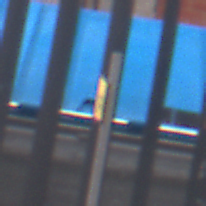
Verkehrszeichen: UmleitungswegweiserLinksweisend
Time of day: MorningAfternoon
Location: Outdoor (Urban)
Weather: Overcast
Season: NotSpecified
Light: Natural